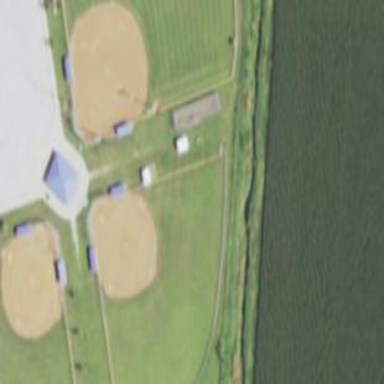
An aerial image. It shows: Baseball pitch for leisure land activities.